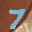
Label: 7